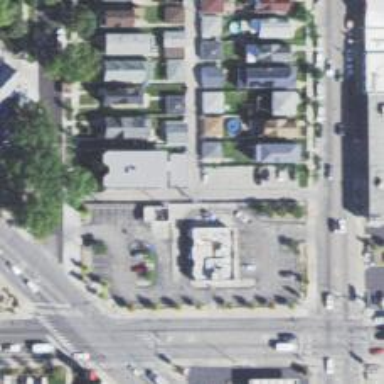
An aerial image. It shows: Alleyway designated as service road.